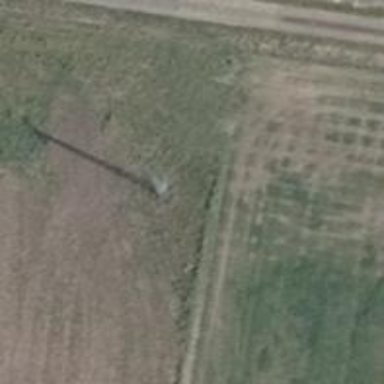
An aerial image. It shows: Power pole.